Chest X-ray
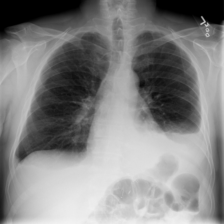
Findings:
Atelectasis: negative
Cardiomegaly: negative
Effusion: positive
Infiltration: negative
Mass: negative
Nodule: negative
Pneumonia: negative
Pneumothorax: negative
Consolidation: negative
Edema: negative
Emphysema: negative
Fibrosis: negative
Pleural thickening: negative
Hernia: negative